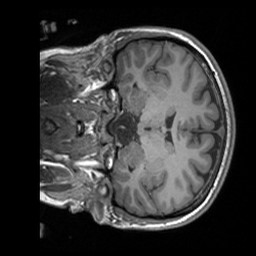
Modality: T1w
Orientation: coronal
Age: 29
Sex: female
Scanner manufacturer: siemens
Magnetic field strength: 3 T
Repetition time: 1.9 s
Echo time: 0.00252 s